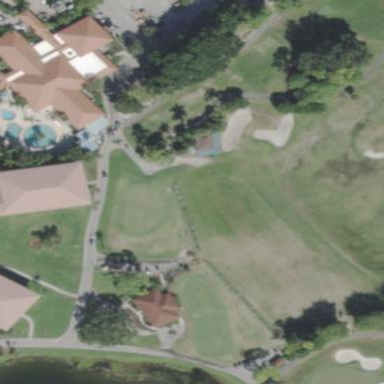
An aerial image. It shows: Grass area designated as golf tee.